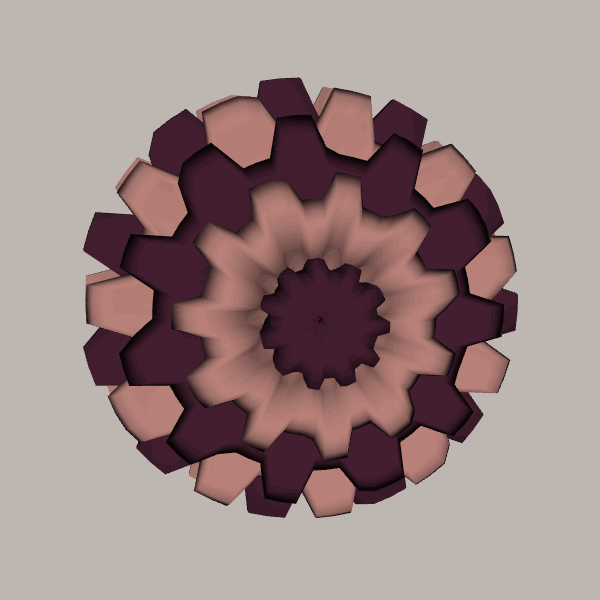
Background: light